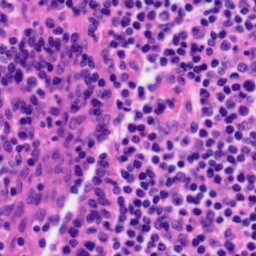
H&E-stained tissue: Tonsil